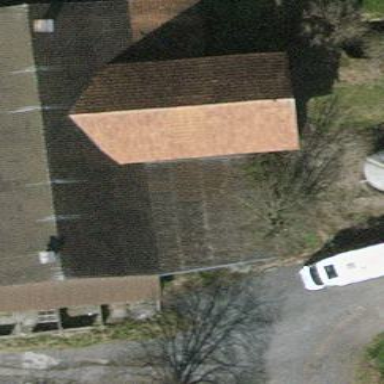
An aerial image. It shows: View of roof of building.